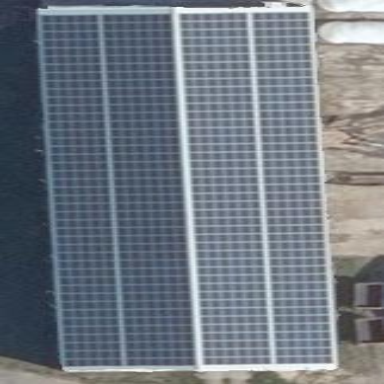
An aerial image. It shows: Solar photovoltaic panel generator located in farm auxiliary building. The generator provides electricity through small installation.